Question: I would like to know the exact size of an element without margin, border and padding, just the width and height of the most inner box (see image below).
Currently i'm aware of the function "getBoundingClientRect" which gives the size including border and padding. There is also the "client" property which returns a Rect including the padding.
So the question is, how do i get the width and height without padding?

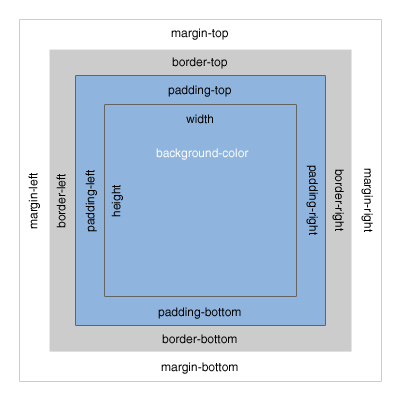
Answer: Unfortunately the DOM does not provide such functionality. That's why most libraries like jQuery, ExtJS, etc. provide helper methods. They essentially <URL> and figure it out.
Here's an example:
'''
<div style="width: 100px; height: 100px; padding: 5px; border: 1px solid #000"></div>
'''
'''
int getWidth(Element element) {
var paddingLeft = element.style.paddingLeft.replaceAll('px', ''); // You may want to deal with different units.
var paddingRight = element.style.paddingLeft.replaceAll('px', '');
return element.clientWidth - int.parse(paddingLeft) - int.parse(paddingRight);
}
'''
And the usage:
'''
print(getWidth(query('#test')));
'''
Result:
'''
100
'''
Notes:
- - 'box-sizing'
If I or you happen to find the time, perhaps release a Pub package or something. :)